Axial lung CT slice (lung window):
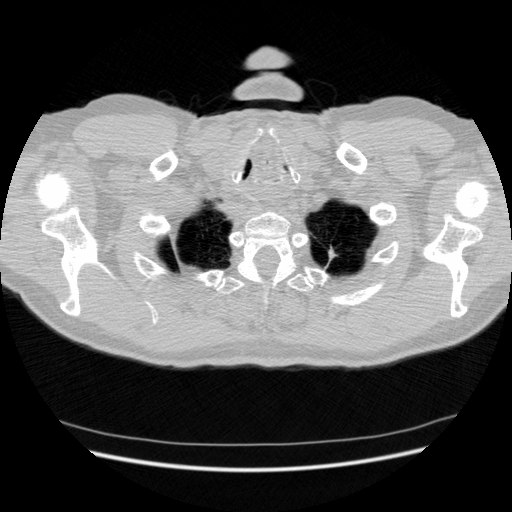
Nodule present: no